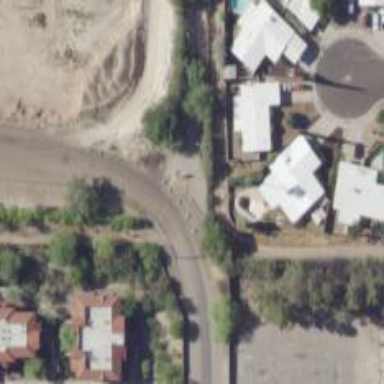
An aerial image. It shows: Alleyway designated as service road.